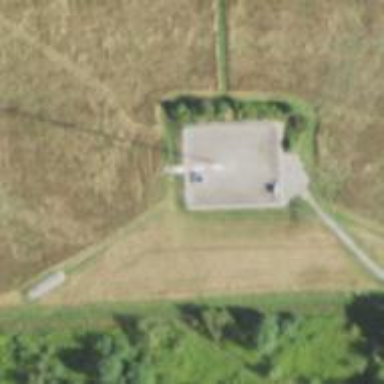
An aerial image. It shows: Communication mast tower.